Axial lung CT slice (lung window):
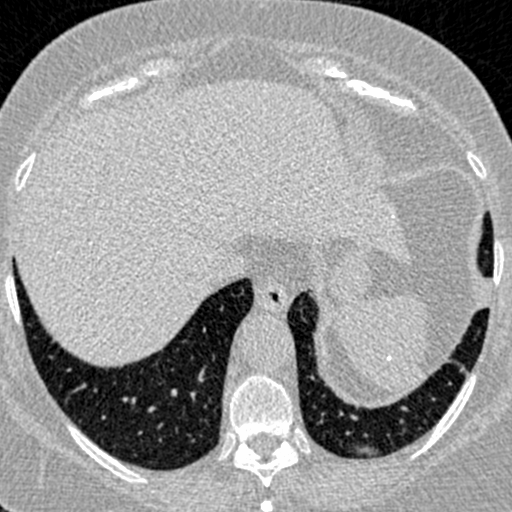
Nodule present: no